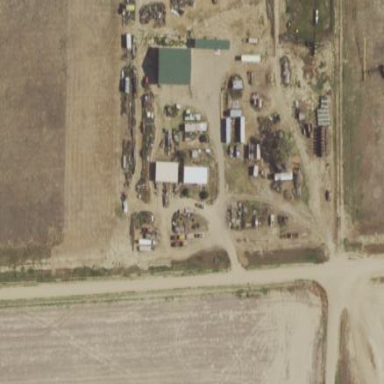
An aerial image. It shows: Farmyard area.